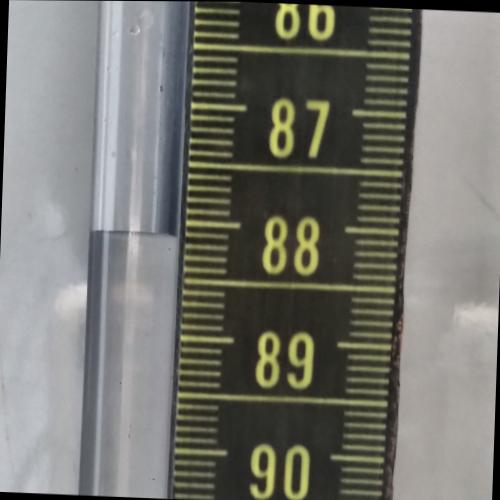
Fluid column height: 88.1 cm